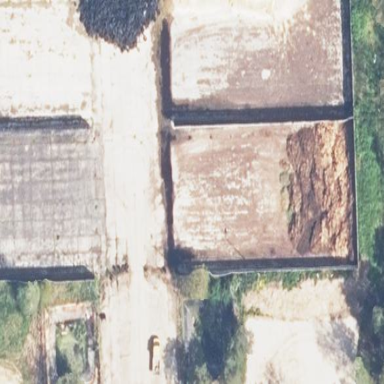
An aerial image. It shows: Bunker silo.